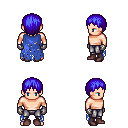
a pixel art fantasy rpg character, male body template, human, light skin, blue tattered cape, metal pants, blue plain hairstyle, metal gloves, maroon shoes, four views (front, back, left, right), 2x2 character sprite sheet, small pixel art, hard edges, no anti-aliasing